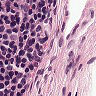
Metastatic tissue present: no